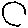
Label: circle